RGB frame:
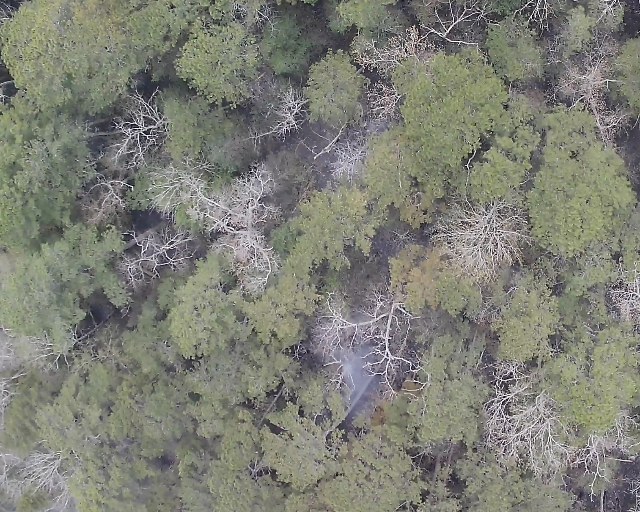
Thermal frame:
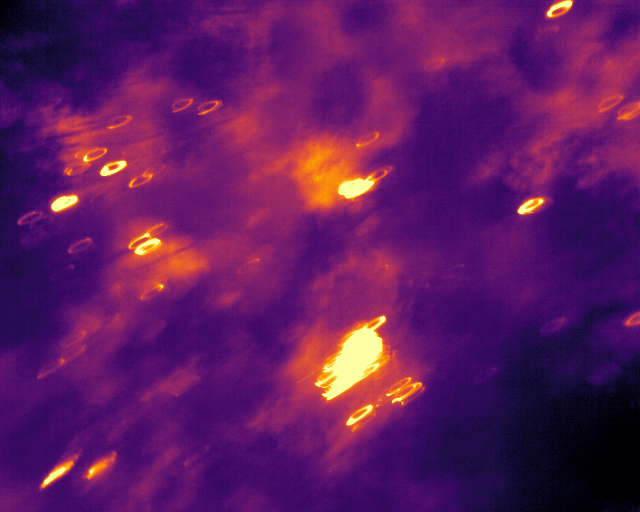
Captured: 2026-02-26 03:07:02
Pixels at or above 80 °C: 201 (fraction of frame: 0.0006134)